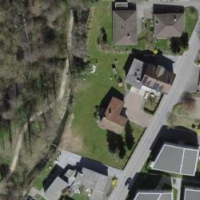
EUNIS habitat code: 54
Species observed at this site:
Allium ursinum